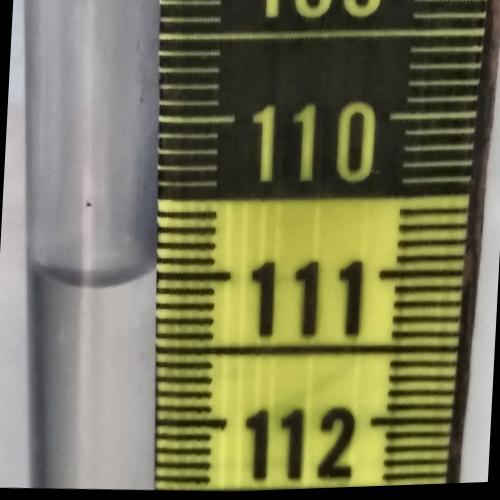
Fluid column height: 111.0 cm